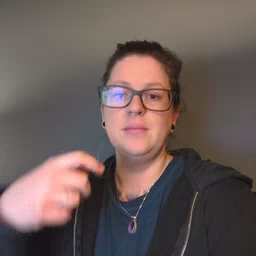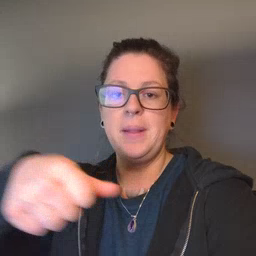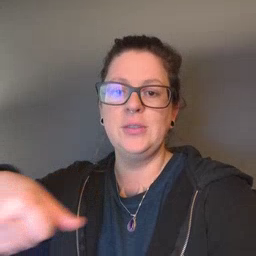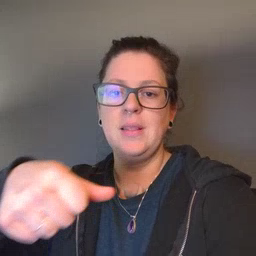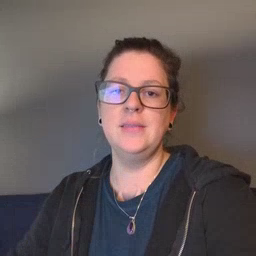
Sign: puzzle